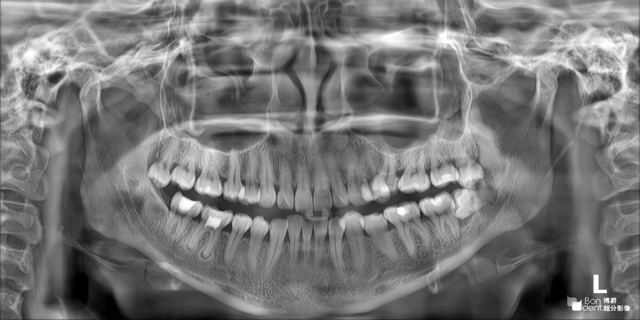
adult